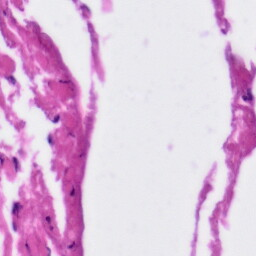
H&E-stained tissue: Tonsil